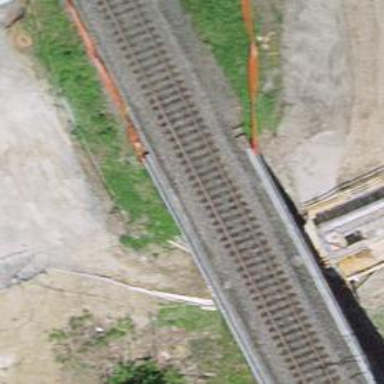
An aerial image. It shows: Bridge with single railway track electrified by contact line.